Field crop: maize
Growth stage: 2
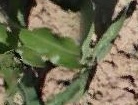
Species: maize